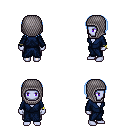
a pixel art fantasy rpg character, female body template, dark elf, purple skin, blue robe, metal pants, white cyan pageboy hairstyle, chain hood, bracelets, four views (front, back, left, right), 2x2 character sprite sheet, small pixel art, hard edges, no anti-aliasing